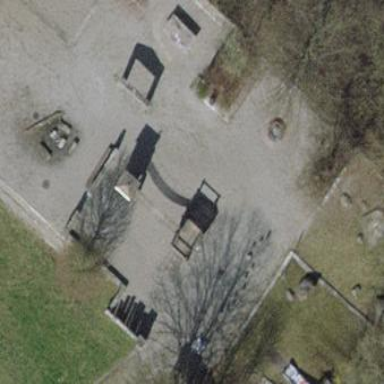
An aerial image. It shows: Playground area for leisure activities on the land.